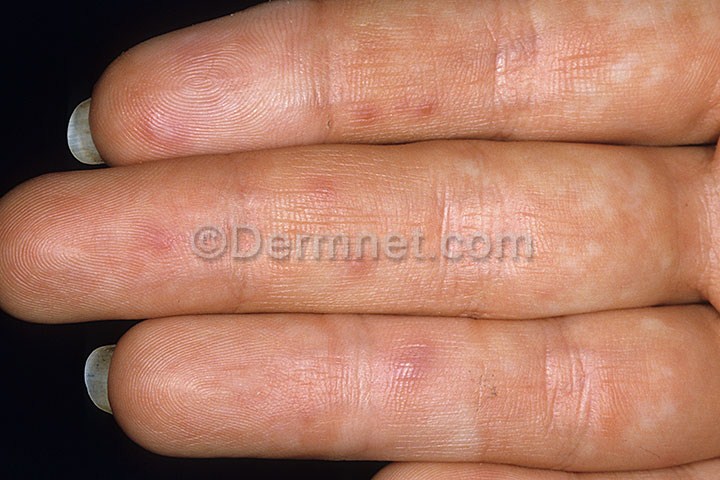
Disease: Exanthems and Drug Eruptions